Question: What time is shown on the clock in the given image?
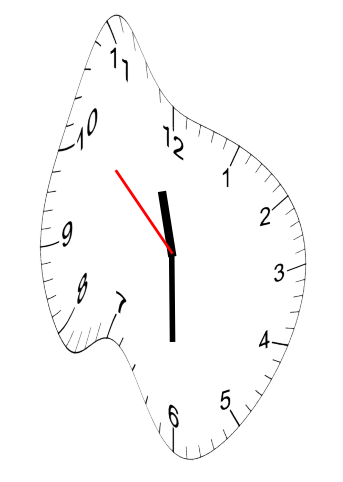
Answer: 11:29:52